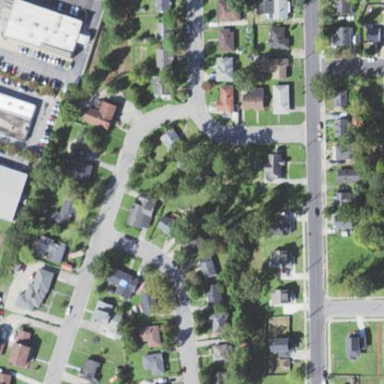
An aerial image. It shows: Residential area within neighborhood.